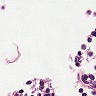
Metastatic tissue present: no